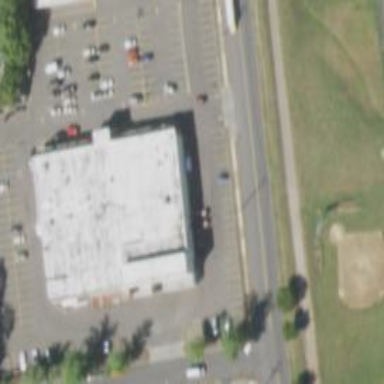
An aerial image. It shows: Convenience shop.